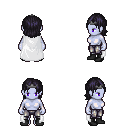
a pixel art fantasy rpg character, female body template, dark elf, purple skin, white cape, metal pants, raven long bangs hairstyle, iron tiara, black shoes, four views (front, back, left, right), 2x2 character sprite sheet, small pixel art, hard edges, no anti-aliasing